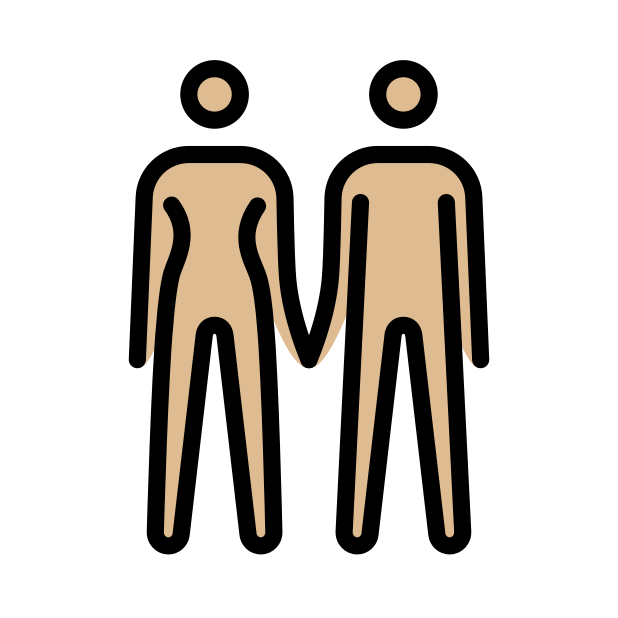
woman and man holding hands: medium-light skin tone